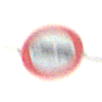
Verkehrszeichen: VerbotLastkraftwagenMitAnhaenger
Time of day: MorningAfternoon
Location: Outdoor (Nature)
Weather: Overcast
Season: Winter
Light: Natural